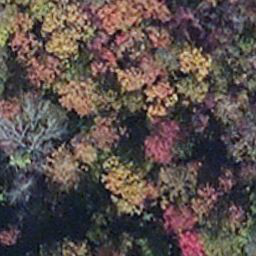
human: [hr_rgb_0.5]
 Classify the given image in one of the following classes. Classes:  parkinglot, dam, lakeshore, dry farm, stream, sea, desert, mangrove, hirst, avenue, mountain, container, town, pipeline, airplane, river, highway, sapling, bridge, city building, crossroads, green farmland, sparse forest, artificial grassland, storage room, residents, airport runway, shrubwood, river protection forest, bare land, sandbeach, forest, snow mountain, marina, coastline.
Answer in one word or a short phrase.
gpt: mangrove